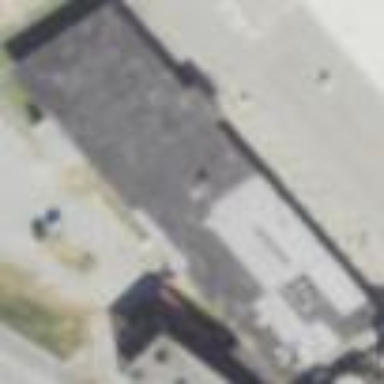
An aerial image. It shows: Industrial building.